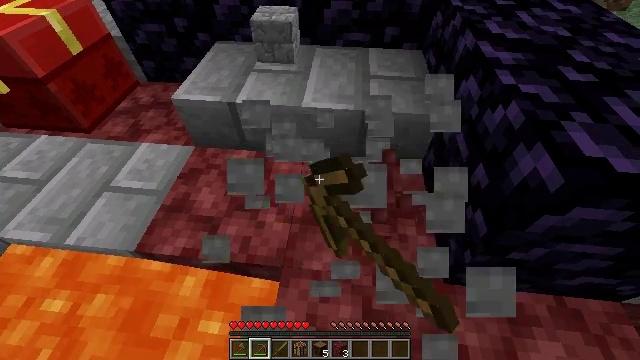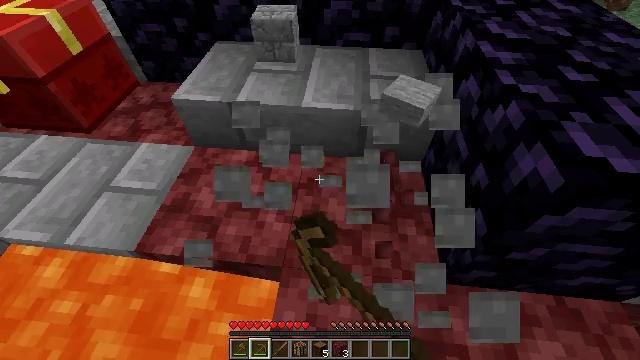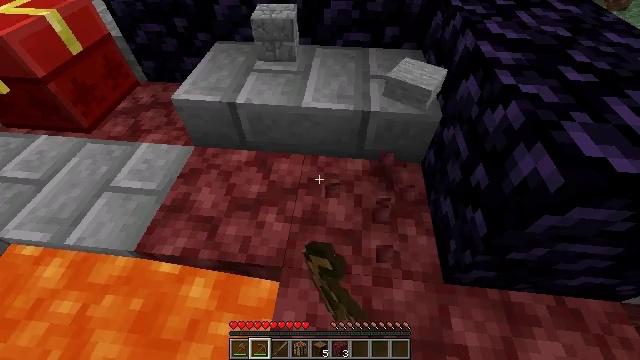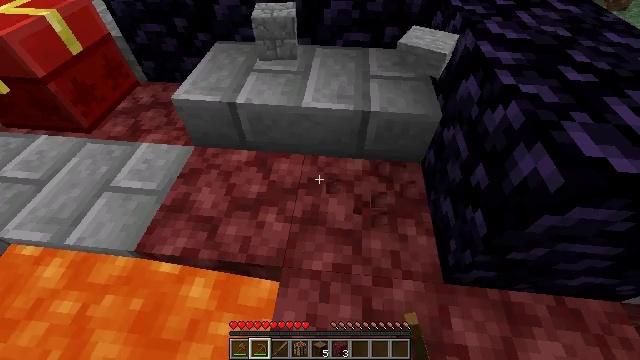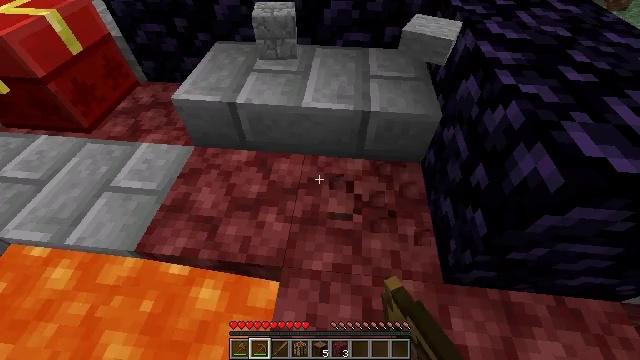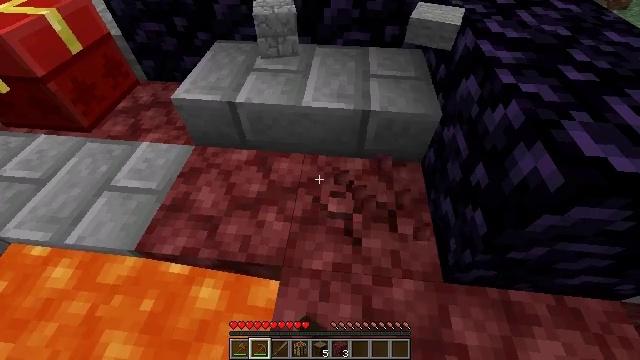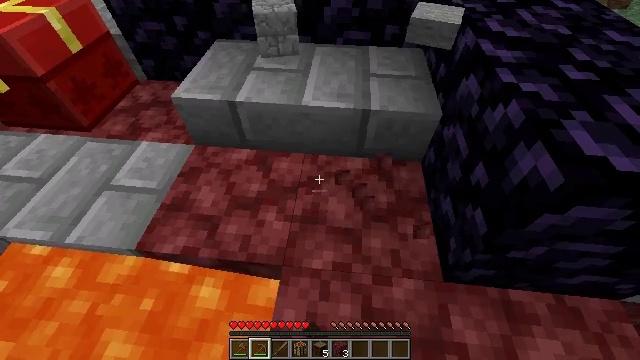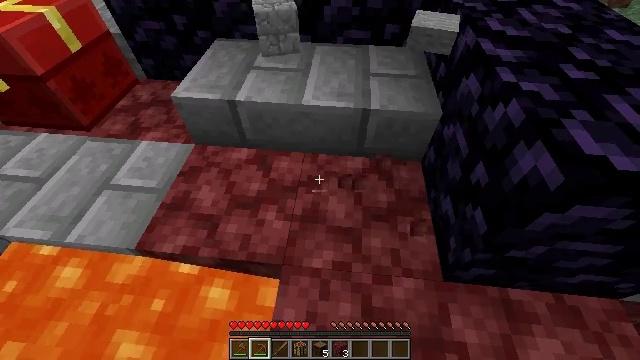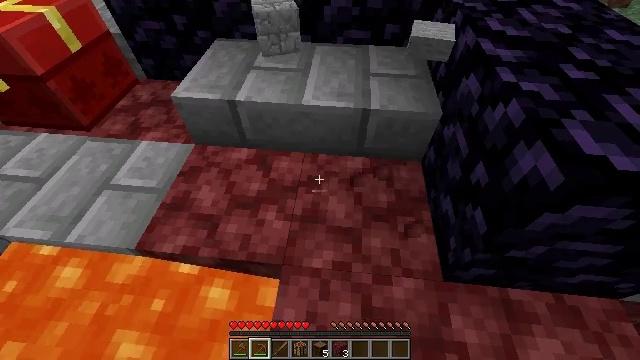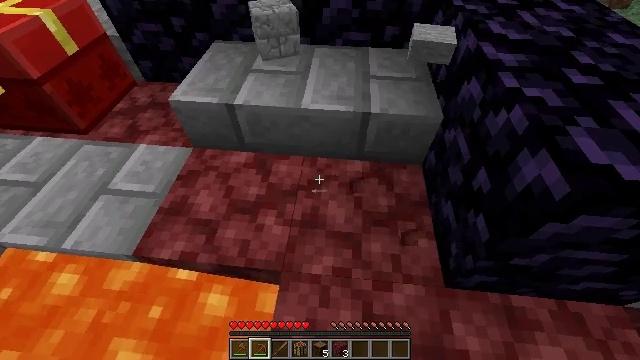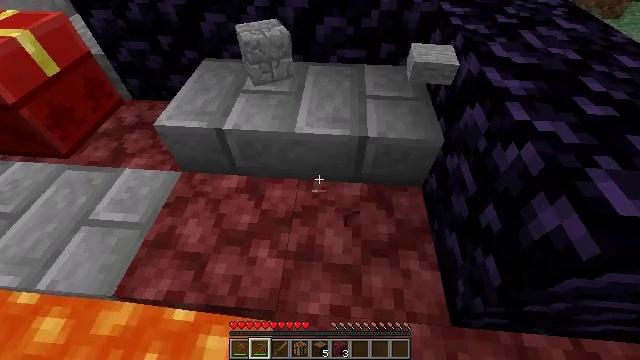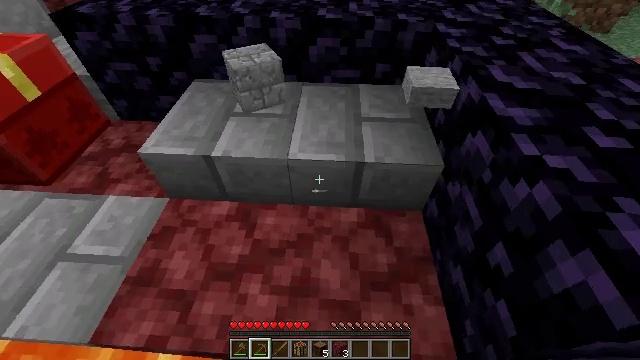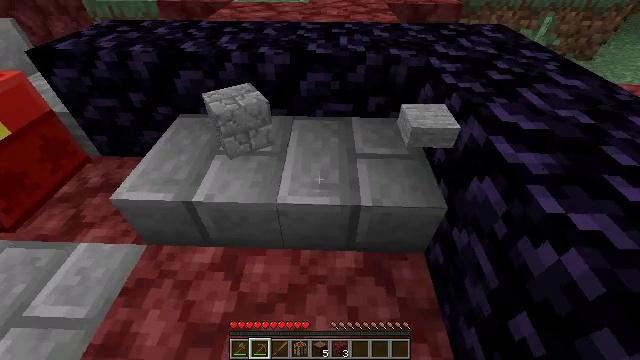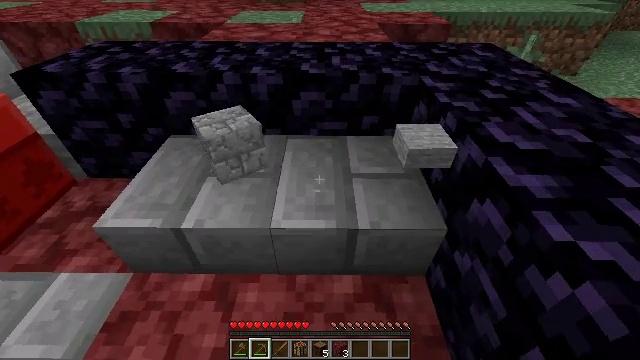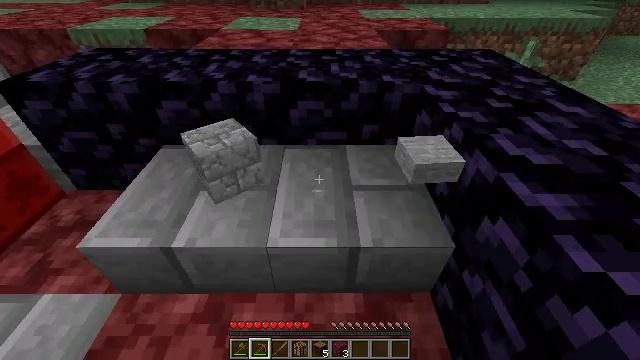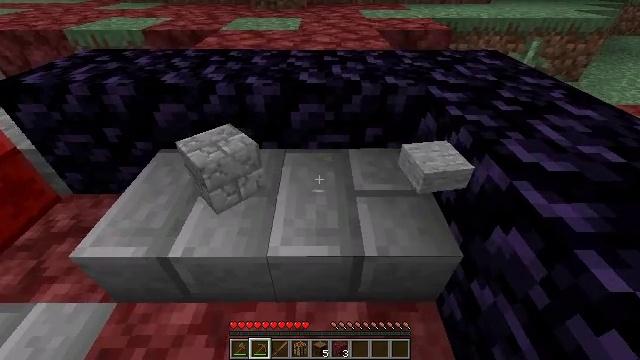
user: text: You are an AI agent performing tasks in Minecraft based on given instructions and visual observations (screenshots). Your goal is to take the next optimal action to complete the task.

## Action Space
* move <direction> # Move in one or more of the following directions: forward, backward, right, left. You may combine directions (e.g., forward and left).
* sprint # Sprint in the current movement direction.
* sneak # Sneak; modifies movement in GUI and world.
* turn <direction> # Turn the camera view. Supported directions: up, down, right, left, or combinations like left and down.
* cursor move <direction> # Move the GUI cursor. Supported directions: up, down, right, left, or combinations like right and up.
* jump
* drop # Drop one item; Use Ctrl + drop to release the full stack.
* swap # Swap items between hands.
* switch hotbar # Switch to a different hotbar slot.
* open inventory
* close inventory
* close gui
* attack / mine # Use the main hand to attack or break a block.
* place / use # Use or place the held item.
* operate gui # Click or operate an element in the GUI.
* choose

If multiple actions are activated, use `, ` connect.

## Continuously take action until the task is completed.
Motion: motion action
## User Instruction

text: Attack the stone brick slab to gather it.
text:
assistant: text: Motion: attack / mine
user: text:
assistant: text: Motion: attack / mine
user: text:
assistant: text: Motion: attack / mine
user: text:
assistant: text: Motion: attack / mine
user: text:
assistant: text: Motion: attack / mine
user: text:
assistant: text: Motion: no_op
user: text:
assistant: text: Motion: no_op
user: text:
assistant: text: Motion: no_op
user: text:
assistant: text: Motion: move forward
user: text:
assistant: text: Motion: move forward, turn right and up
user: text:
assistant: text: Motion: move forward, turn right and up
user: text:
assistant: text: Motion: move forward, turn right and up
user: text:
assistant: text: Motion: turn right and up
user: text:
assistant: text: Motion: no_op
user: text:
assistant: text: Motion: no_op
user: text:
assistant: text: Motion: move forward
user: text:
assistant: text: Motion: move forward
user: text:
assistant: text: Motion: move forward, turn right and down
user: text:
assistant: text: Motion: turn right and down
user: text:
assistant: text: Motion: turn right and down
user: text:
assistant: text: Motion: turn right and down
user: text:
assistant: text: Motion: turn right and down
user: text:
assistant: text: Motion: turn right and down
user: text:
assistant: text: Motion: no_op
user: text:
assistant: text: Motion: turn right
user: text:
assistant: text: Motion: turn right
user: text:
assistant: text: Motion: no_op
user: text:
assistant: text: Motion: no_op
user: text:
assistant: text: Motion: turn right
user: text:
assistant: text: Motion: turn right and up